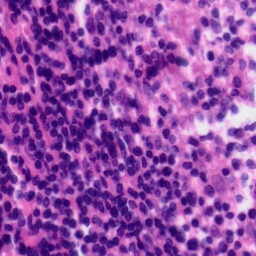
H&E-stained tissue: Tonsil